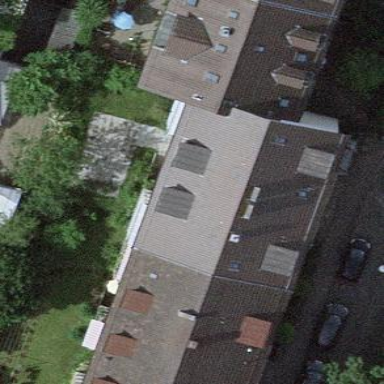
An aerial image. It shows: Gabled roof made of maroon roof tiles on apartment building.